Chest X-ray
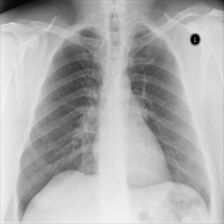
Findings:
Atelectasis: negative
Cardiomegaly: negative
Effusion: negative
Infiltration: negative
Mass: negative
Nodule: negative
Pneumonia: negative
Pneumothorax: negative
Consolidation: negative
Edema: negative
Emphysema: negative
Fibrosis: negative
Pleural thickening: negative
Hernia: negative